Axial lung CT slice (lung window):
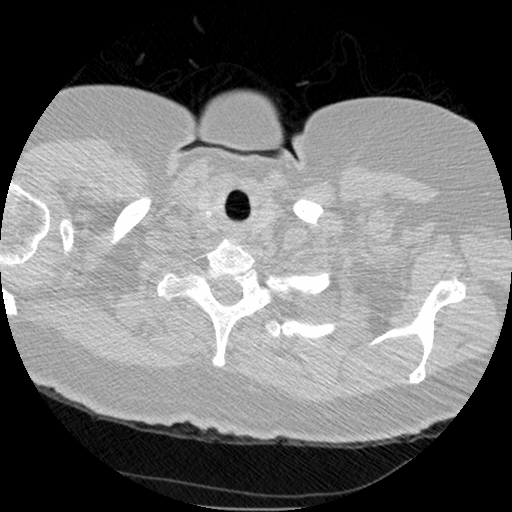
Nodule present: no